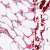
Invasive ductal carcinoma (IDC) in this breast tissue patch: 0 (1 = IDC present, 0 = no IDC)